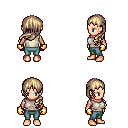
a pixel art fantasy rpg character, female body template, human, light skin, white sleeveless shirt, teal pants, white blonde left-swept hairstyle, gold gloves, four views (front, back, left, right), 2x2 character sprite sheet, small pixel art, hard edges, no anti-aliasing